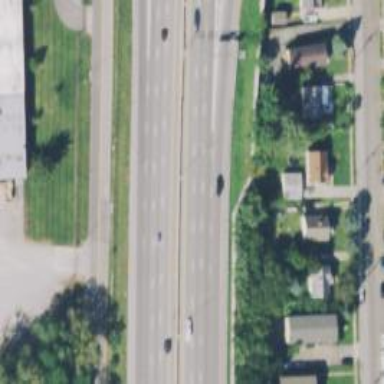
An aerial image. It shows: Dash road marking.